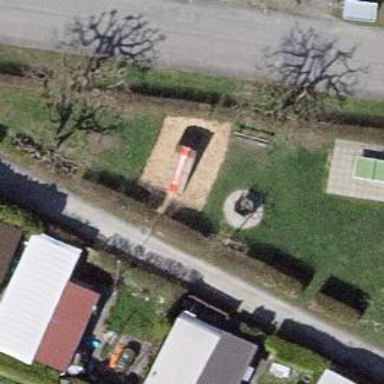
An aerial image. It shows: Playground with slide.